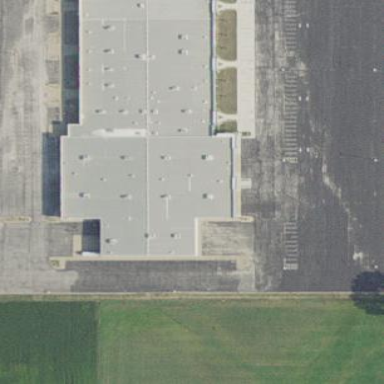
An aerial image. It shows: Mall building.